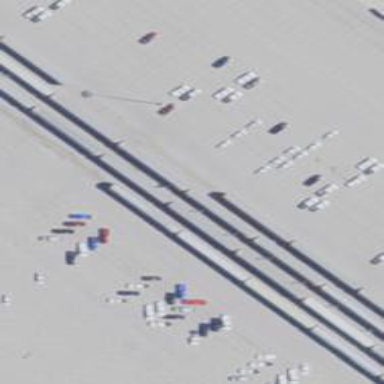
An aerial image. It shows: Railway yard.